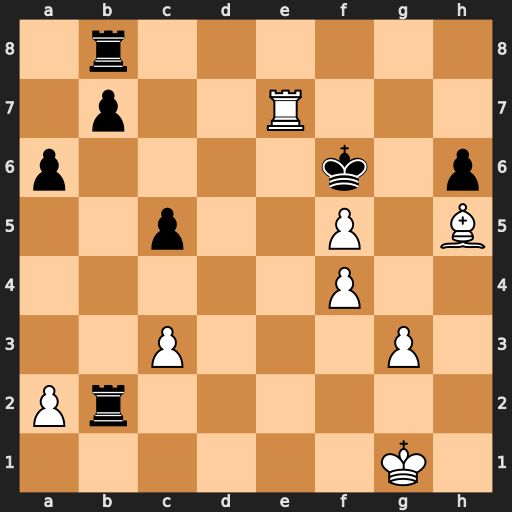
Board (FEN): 1r6/1p2R3/p4k1p/2p2P1B/5P2/2P3P1/Pr6/6K1
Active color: w
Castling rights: -
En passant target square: -
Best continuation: Rf7#